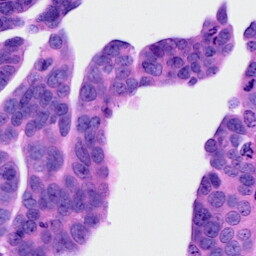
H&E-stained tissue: Ovarian